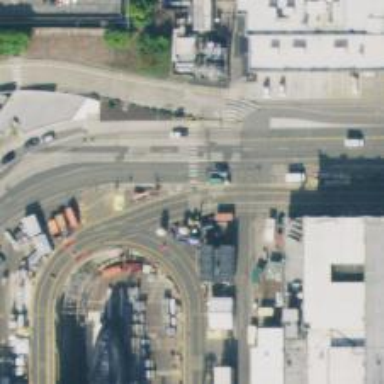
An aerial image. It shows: Railway crossing.